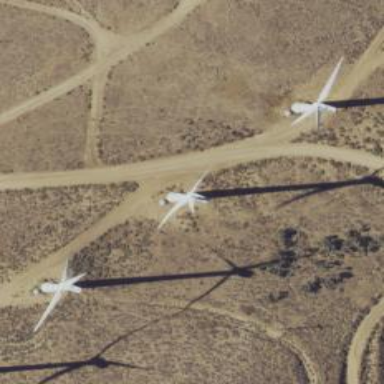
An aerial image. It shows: Wind turbine power generator.